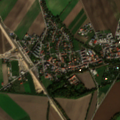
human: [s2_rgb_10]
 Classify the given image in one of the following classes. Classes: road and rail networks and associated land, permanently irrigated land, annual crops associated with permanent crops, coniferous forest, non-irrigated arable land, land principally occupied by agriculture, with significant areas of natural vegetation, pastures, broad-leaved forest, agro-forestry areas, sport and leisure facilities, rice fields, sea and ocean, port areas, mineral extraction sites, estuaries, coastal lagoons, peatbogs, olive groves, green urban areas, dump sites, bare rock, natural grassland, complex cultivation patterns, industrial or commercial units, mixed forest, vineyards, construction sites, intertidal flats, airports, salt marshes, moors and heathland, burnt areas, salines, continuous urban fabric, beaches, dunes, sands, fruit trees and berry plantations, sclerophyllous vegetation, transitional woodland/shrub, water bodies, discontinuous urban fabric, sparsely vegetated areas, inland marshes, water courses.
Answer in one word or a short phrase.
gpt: discontinuous urban fabric, non-irrigated arable land